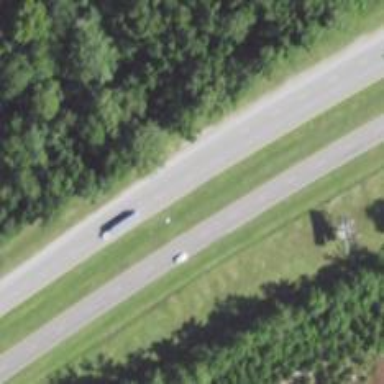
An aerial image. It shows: This image shows trunk highway that functions as expressway.